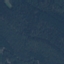
Label: Forest